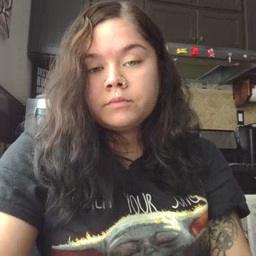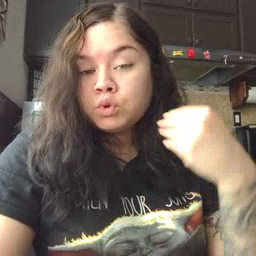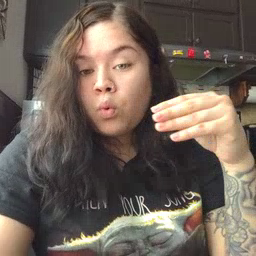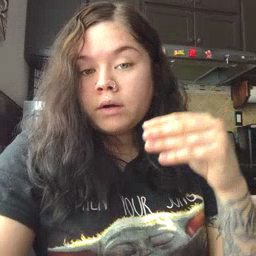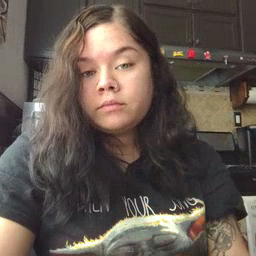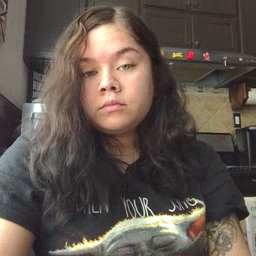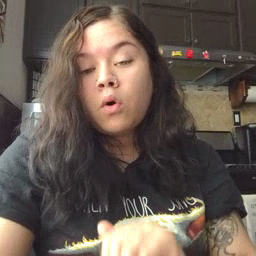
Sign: store